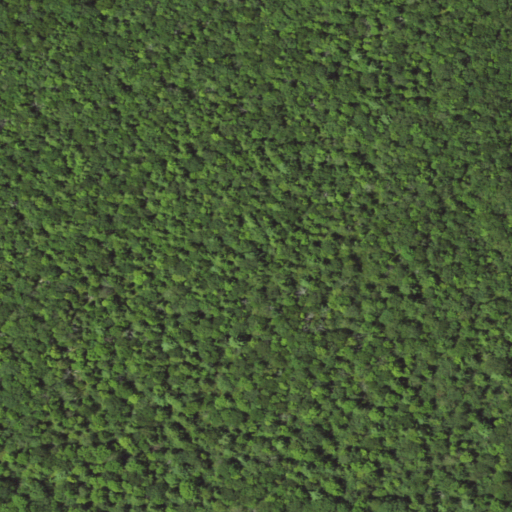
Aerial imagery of ridge(s) in Pennsylvania named Rock Ridge containing mixed forest and deciduous forest